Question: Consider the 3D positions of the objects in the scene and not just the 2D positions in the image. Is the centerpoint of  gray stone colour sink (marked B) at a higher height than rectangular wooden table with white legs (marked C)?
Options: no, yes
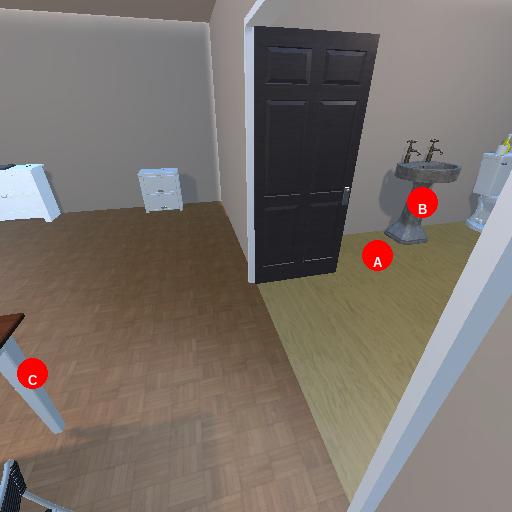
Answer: no